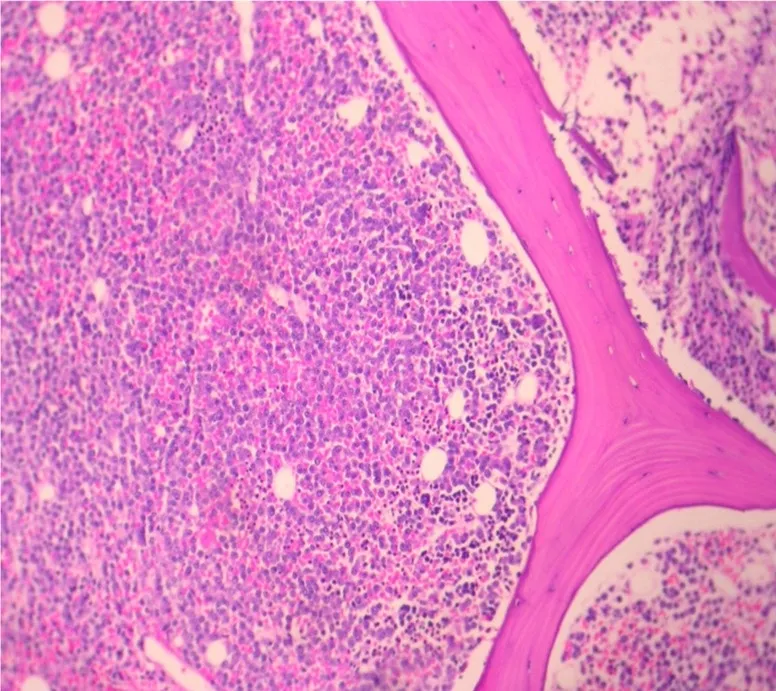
Bone marrow biopsy showing extensive replacement of marrow by sheets of atypical plasma cells, with binucleate and plasmablasts.
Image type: pathology (h&e)